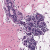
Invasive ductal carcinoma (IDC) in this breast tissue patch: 0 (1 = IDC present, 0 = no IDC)